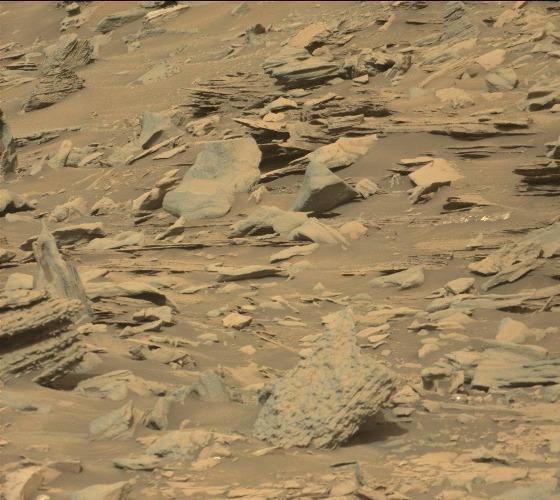
Terrain classes present: Bedrock, Gravel / Sand / Soil, Rock, Shadow